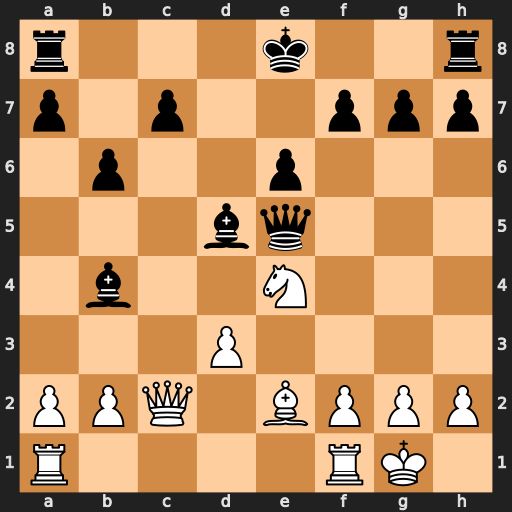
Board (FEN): r3k2r/p1p2ppp/1p2p3/3bq3/1b2N3/3P4/PPQ1BPPP/R4RK1
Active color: w
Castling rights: kq
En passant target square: -
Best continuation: Qa4+ Ke7 Qxb4+